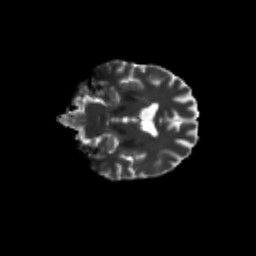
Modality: T2w
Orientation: coronal
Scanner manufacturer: siemens
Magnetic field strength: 3 T
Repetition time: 9.2 s
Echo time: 0.084 s